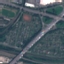
Land use / land cover: Highway